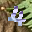
Label: 4